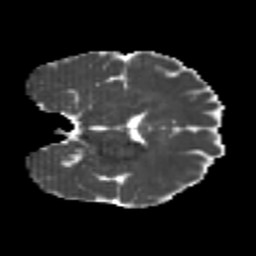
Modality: MD
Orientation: coronal
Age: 24
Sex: male
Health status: healthy
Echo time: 0.074 s